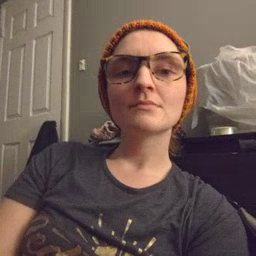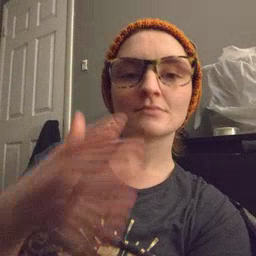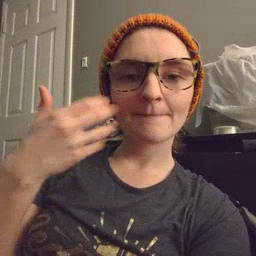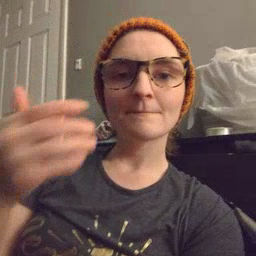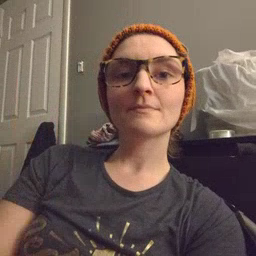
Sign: tiger